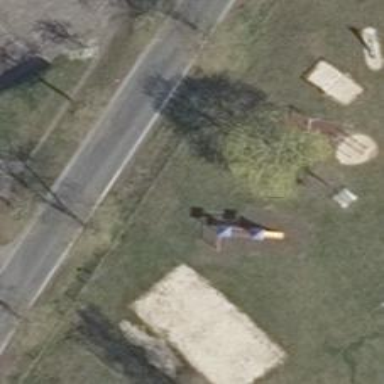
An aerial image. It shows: Playground with various play structures.